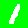
Digit: 1